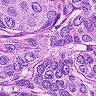
Metastatic tissue present: yes